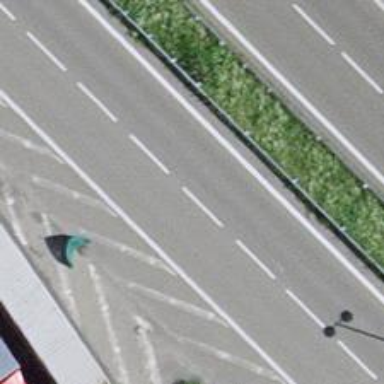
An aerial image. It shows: Motorway.